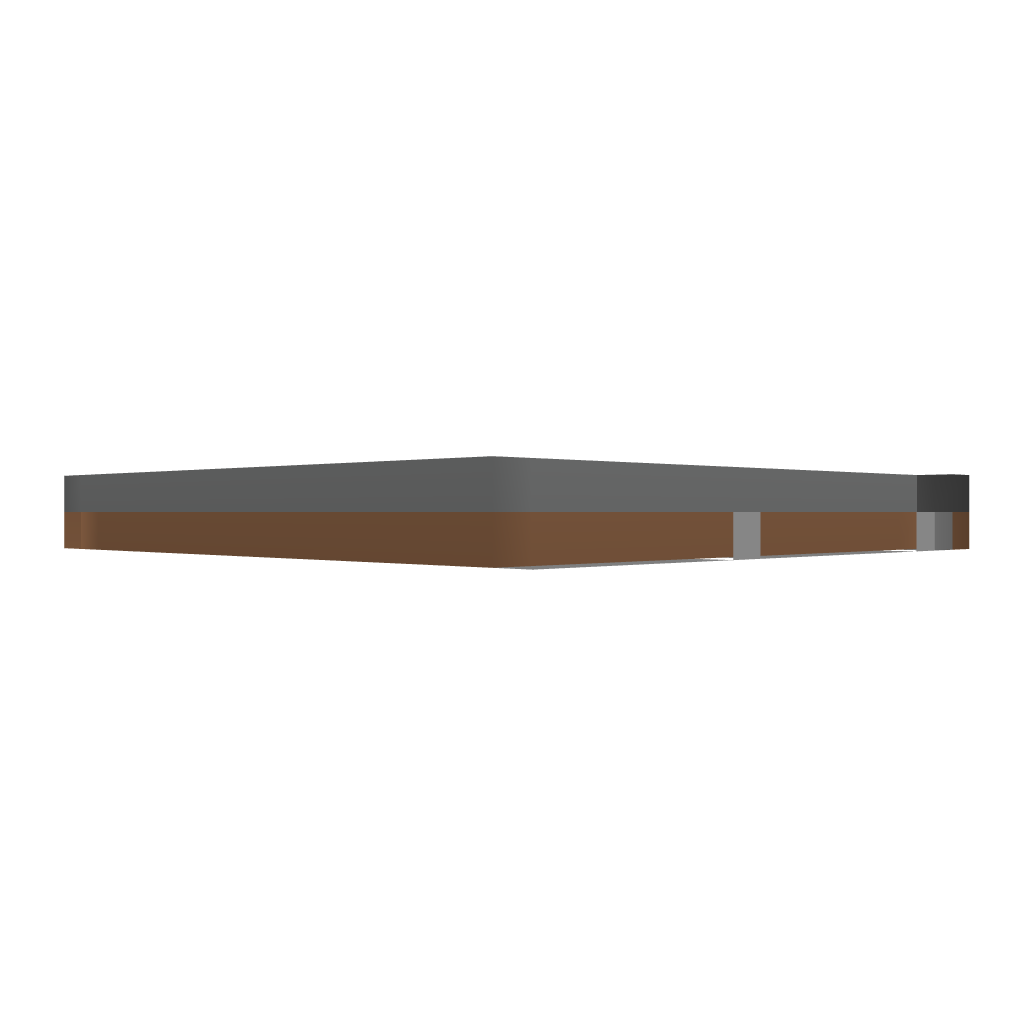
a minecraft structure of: small bank with vault